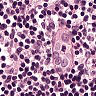
Metastatic tissue present: no